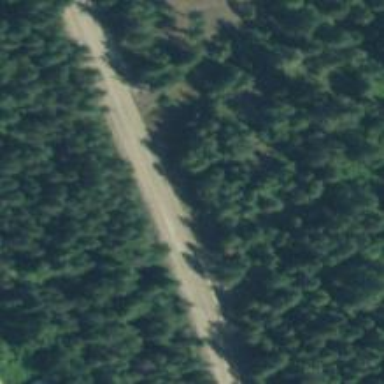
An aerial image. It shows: Unclassified road.